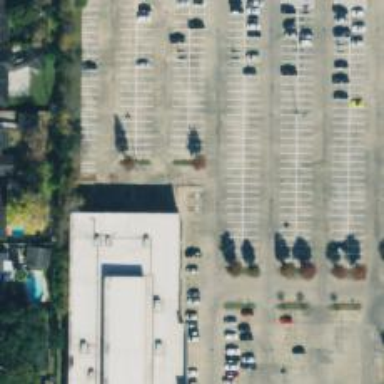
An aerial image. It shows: Parking space is available.